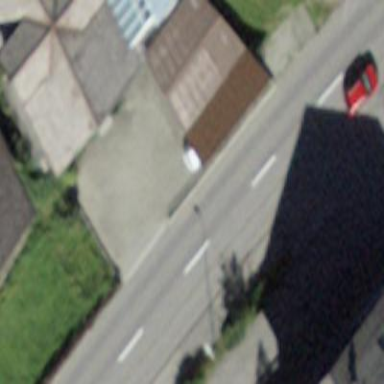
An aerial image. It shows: Garage building.